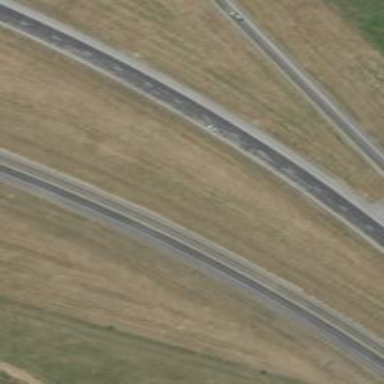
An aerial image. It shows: Trunk highway with expressway features.